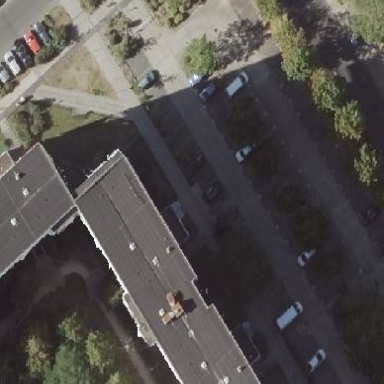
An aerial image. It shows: Parking available on the street side.